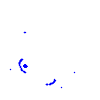
Particle: proton